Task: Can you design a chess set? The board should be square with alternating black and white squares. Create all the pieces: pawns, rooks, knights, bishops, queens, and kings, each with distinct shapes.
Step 1008:
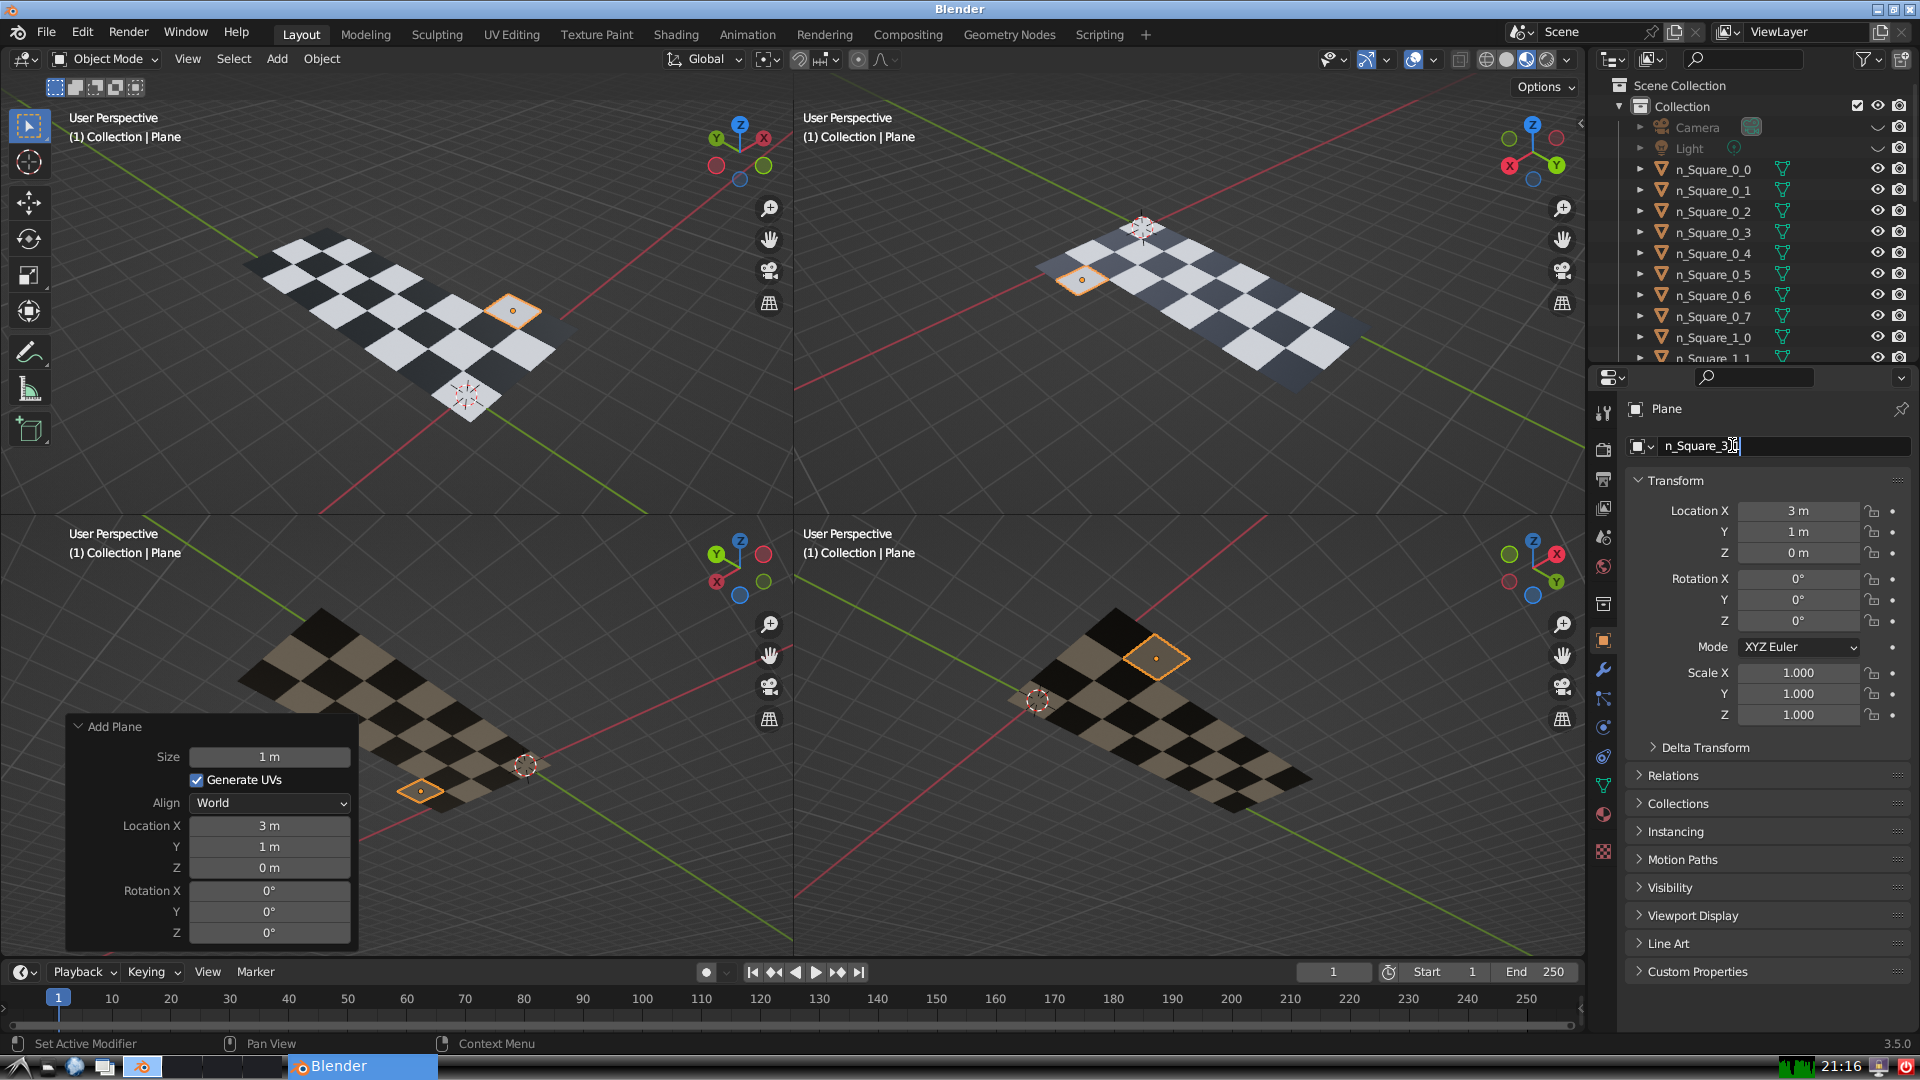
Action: {"key_press": ['Return']}